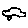
Label: car